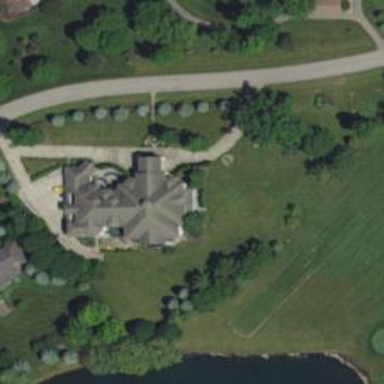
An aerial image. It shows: Driveway tunnel serving as building passage.